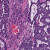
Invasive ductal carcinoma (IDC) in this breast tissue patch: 1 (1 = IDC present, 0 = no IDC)